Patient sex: M
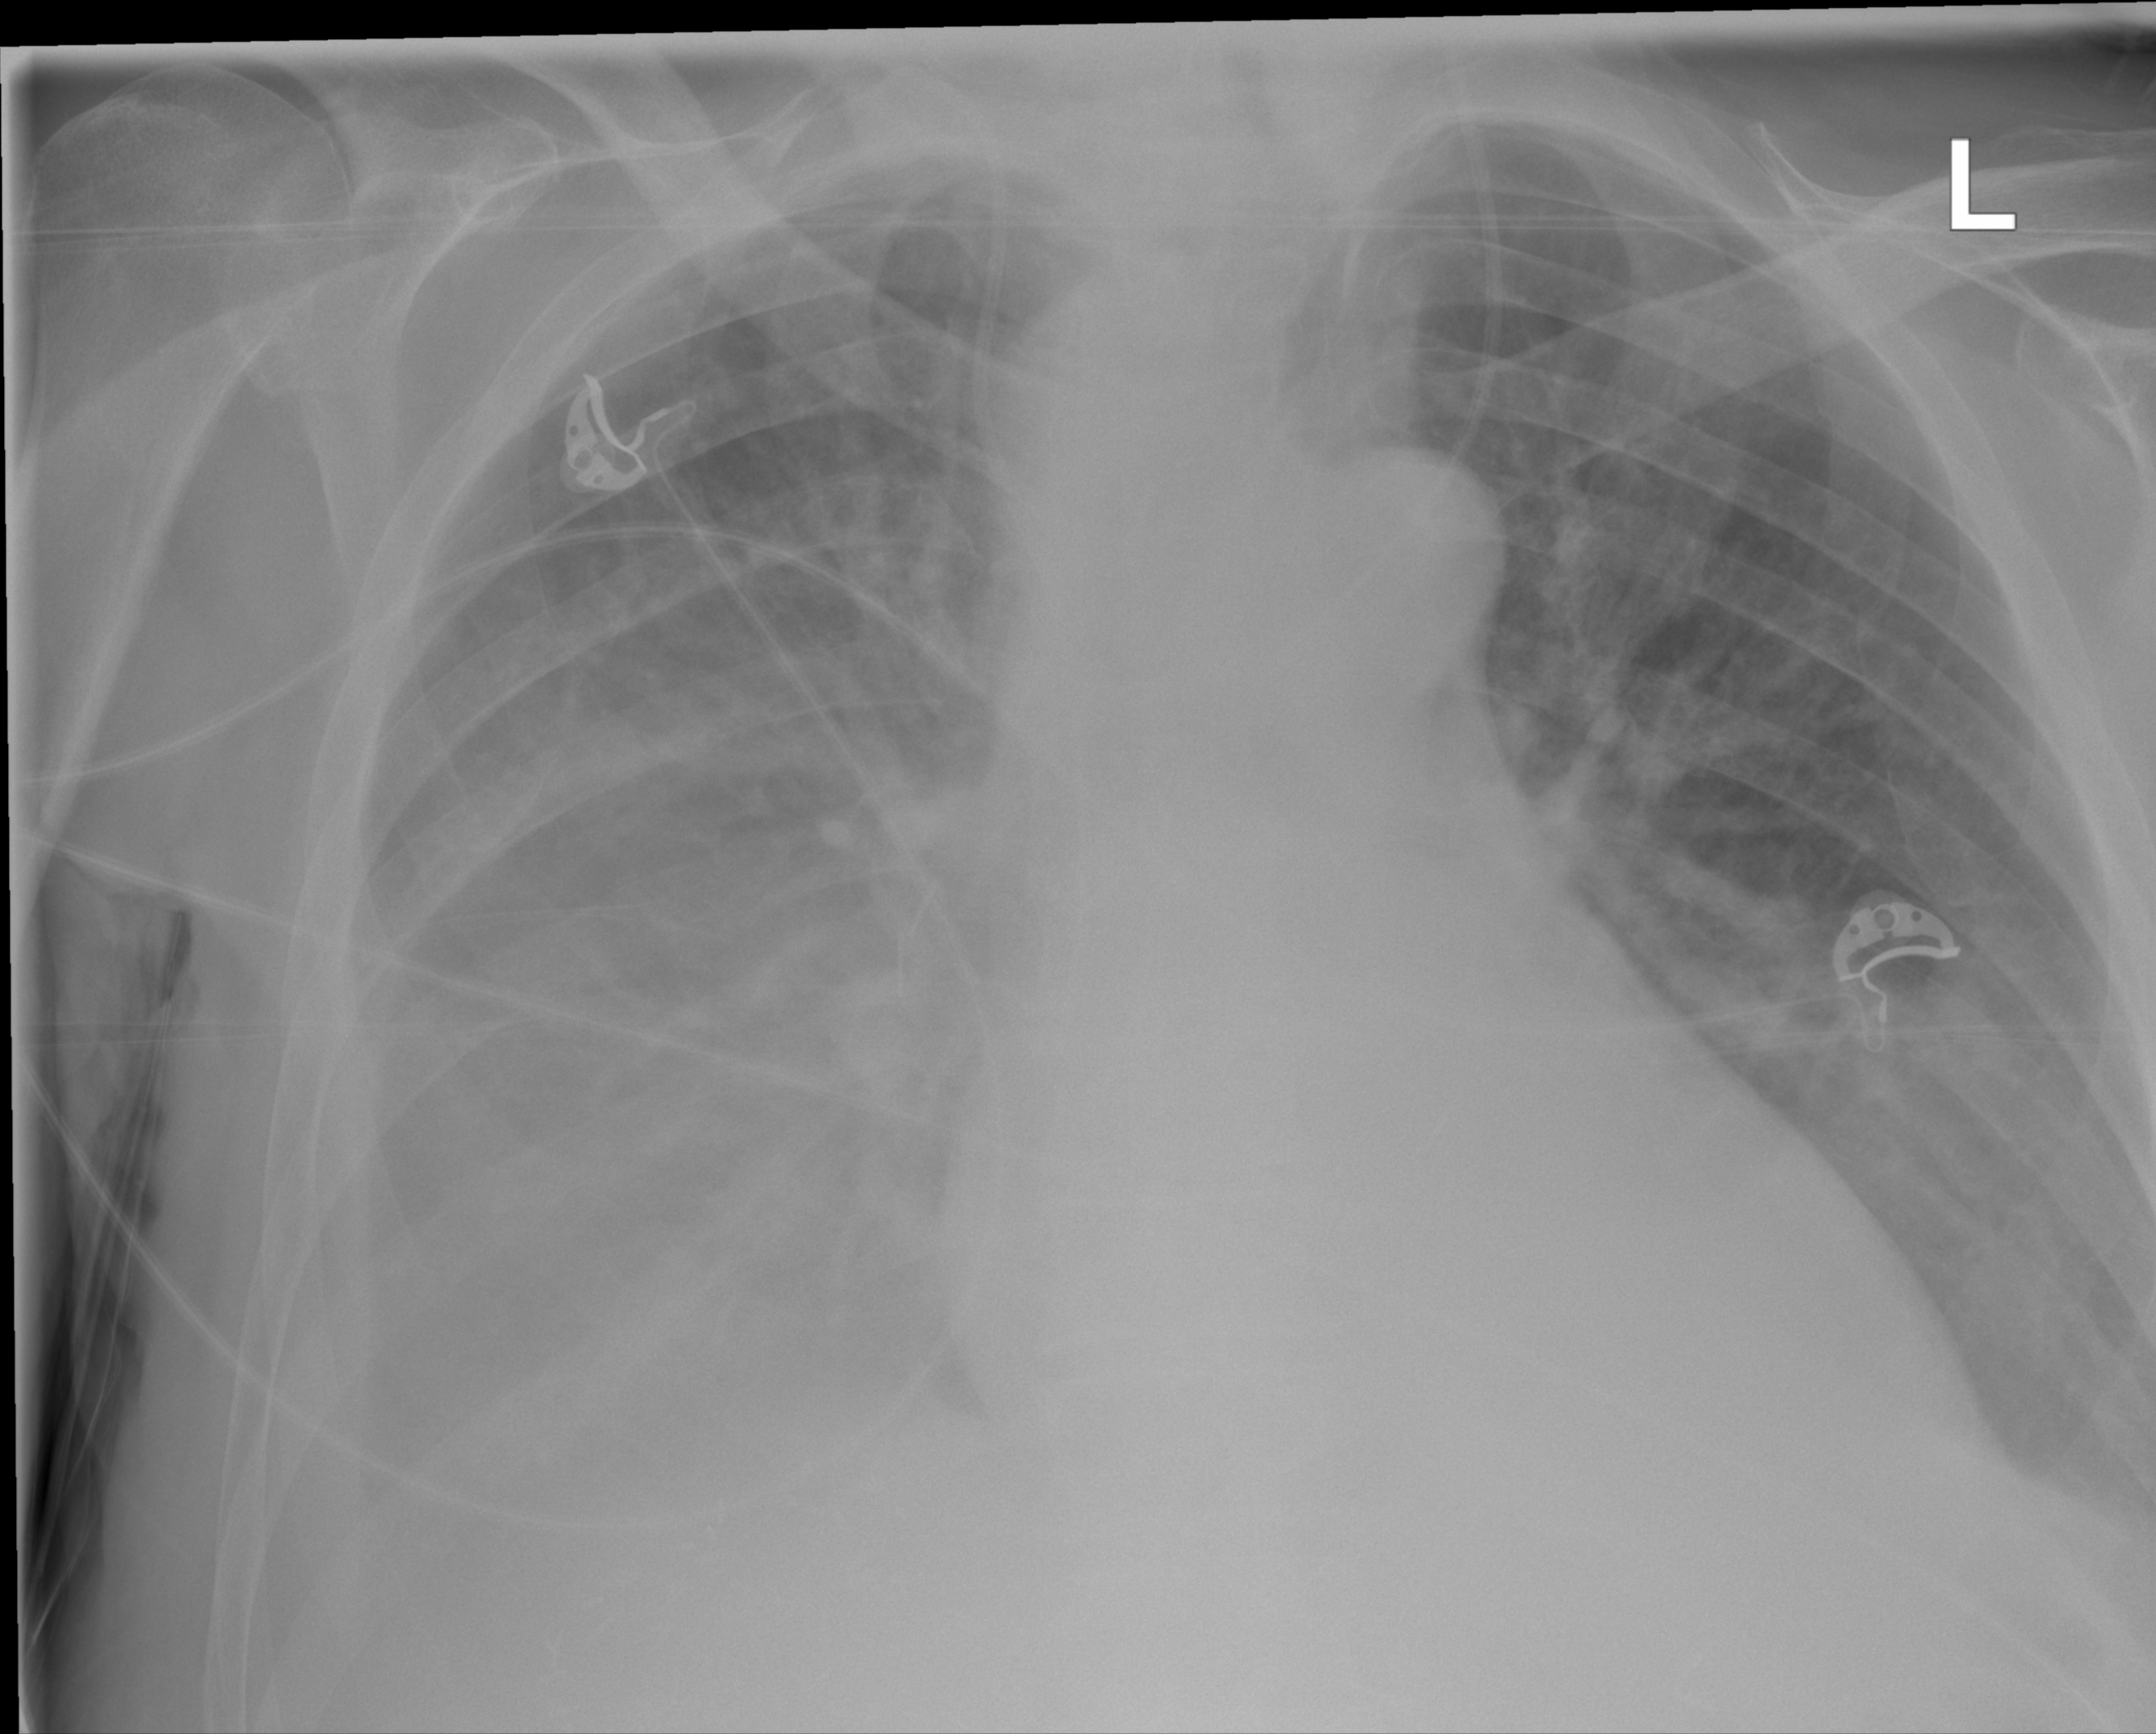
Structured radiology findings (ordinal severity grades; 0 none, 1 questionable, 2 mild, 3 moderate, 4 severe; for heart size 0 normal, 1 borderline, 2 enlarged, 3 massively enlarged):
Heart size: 0
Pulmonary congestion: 1
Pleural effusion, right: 3
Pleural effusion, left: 2
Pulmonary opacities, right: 0
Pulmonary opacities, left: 0
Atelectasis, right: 2
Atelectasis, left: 2